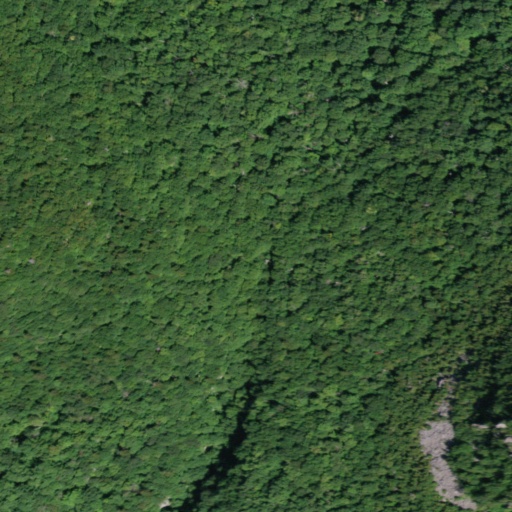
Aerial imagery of gap in New York named Pecoy Notch containing mixed forest and deciduous forest